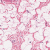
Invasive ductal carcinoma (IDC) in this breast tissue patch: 0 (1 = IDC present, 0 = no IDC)